Field crop: tomato
Growth stage: 1
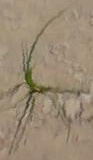
Species: cyperus